Question: So, I went over the Java's sound tutorial and I did not find it all so helpful.
Anyways, what I understood from the tutorial for recording sound from a mic is this:

Although they do show how to get a target data line and so on, they do not tell how you can actually record sound [or maybe I didn't get it all well].
My understanding so far has been this:
- 'Mixer'
- 'TargetDataLine'
- 'Port'
## Problems that remain
-
-
-
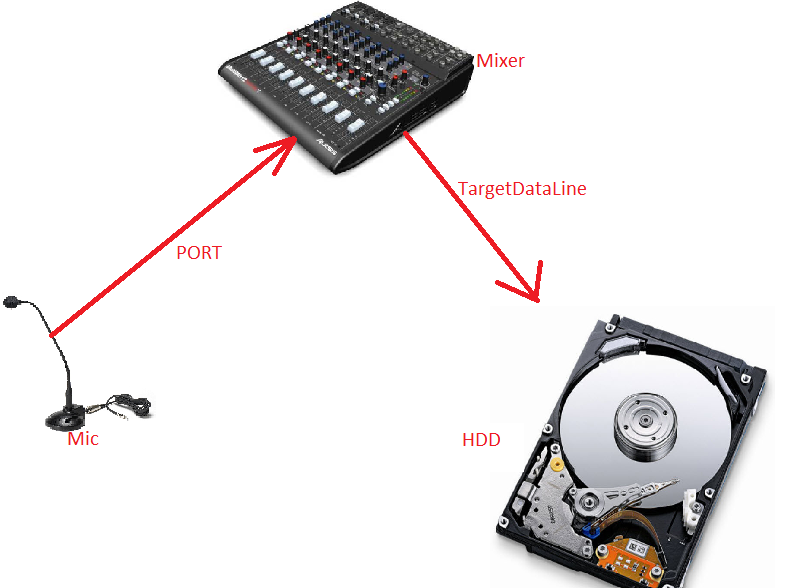
Answer: Using the <URL> method you will get
> ... a target data line that can be used for recording audio data in the format specified by the AudioFormat object. The returned line will be provided by the default system mixer, or, if not possible, by any other mixer installed in the system that supports a matching TargetDataLine object.
See the accepted answer for <URL> for an example of this.
If you want more control of which data line to use you can enumerate all the mixers and the data lines they support and pick the one you want. Here is some more information regarding how you would go about doing that: <URL>
Once you've obtained the TargetDataLine you should 'open()' it, and then call <URL>.